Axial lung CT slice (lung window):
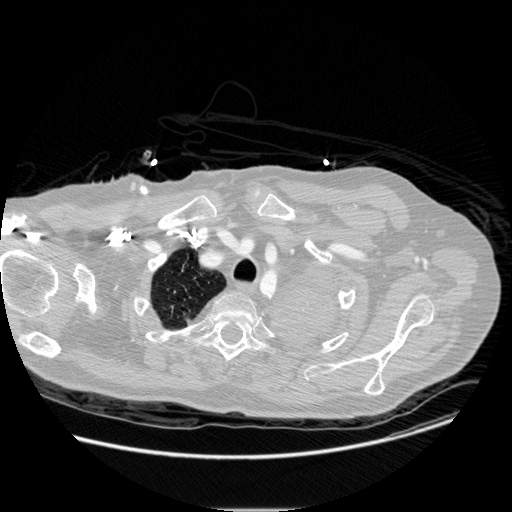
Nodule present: no